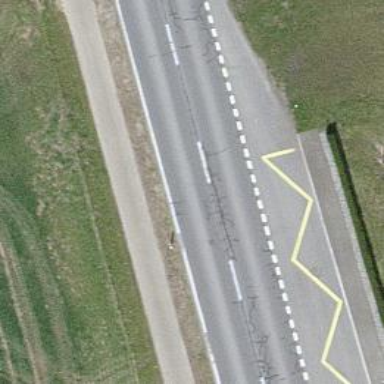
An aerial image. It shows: Bus stop with stop position for public transport.